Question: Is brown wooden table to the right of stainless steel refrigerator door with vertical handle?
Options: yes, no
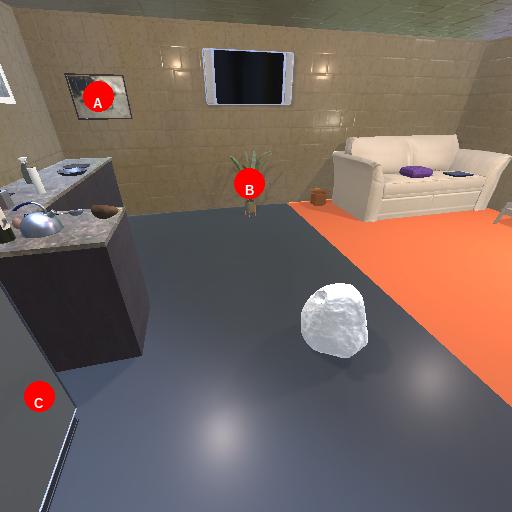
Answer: yes